Interaction volume radius: 5 \u00c5
Interaction volume height: 25 \u00c5
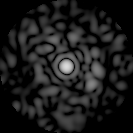
Disorder parameter: 0.8741